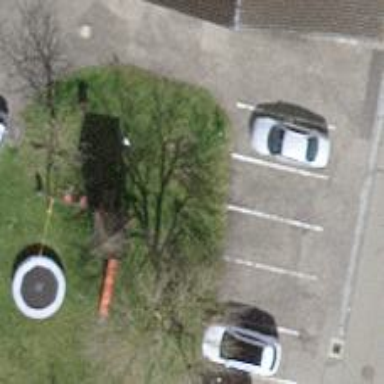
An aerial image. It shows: Parking area with surface.